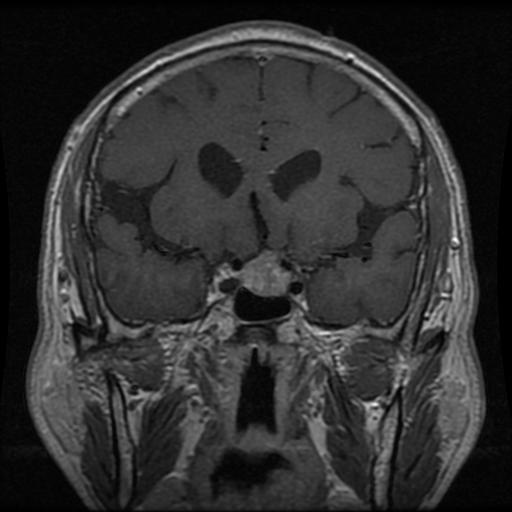
Label: pituitary